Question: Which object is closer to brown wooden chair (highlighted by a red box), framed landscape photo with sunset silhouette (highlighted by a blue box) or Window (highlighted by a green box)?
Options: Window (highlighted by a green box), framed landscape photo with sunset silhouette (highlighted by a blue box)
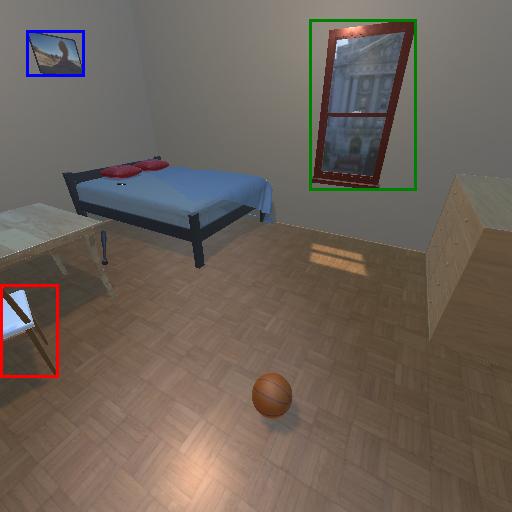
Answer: Window (highlighted by a green box)